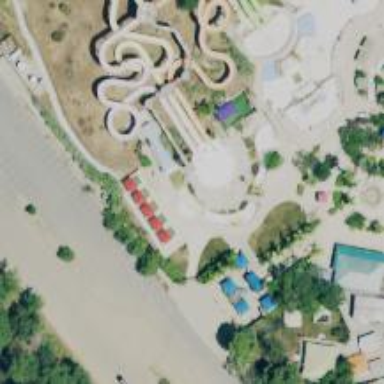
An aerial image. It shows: Water slide attraction.